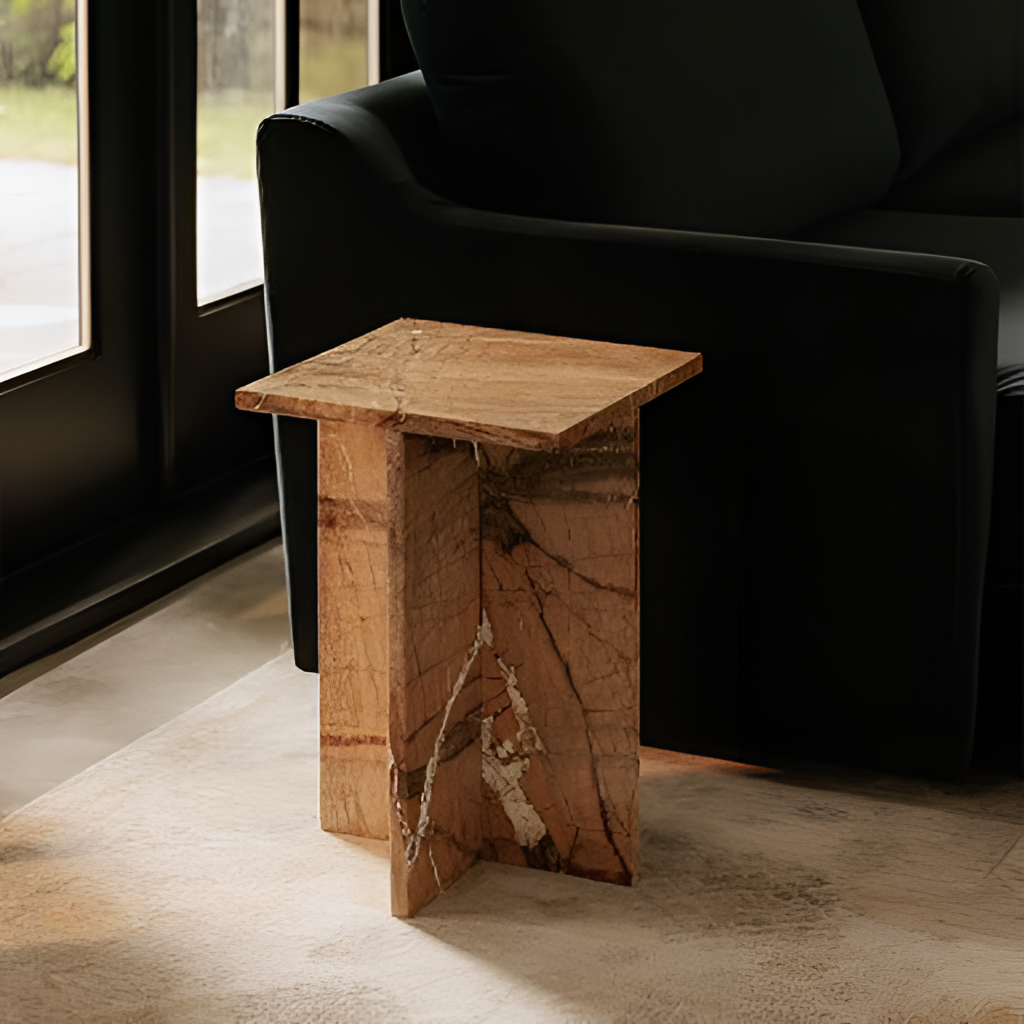
leather armchair, living room, beige paint wallpaper, with solid pattern, contemporary, beige carpet flooring, with plain pattern